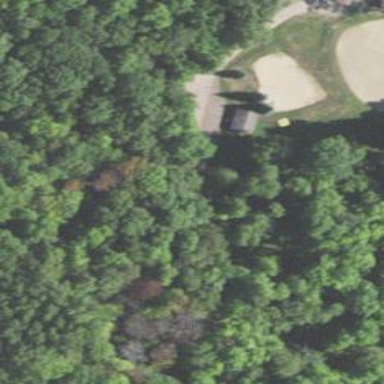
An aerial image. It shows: Disc golf tee.